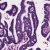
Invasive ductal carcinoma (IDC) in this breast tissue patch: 0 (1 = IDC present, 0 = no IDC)